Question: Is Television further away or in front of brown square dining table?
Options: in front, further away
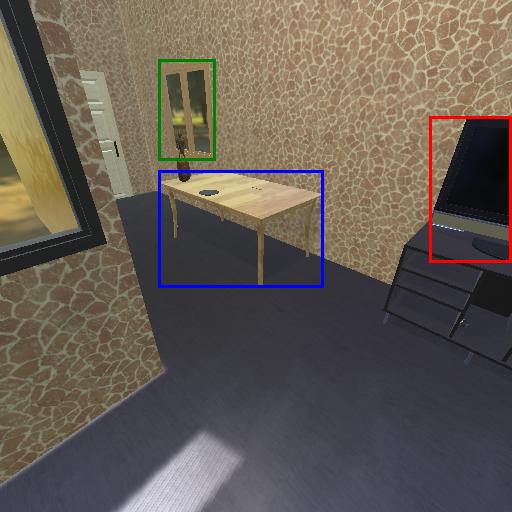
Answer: in front